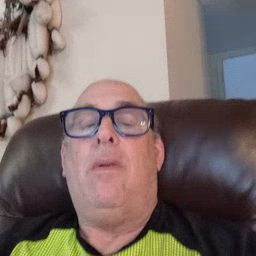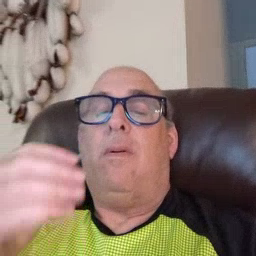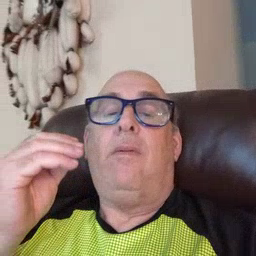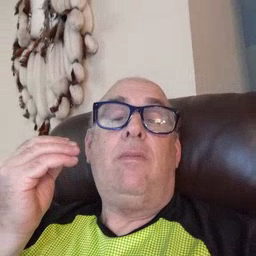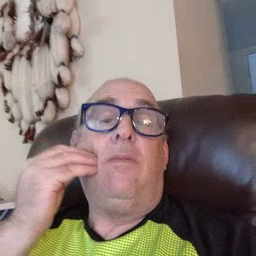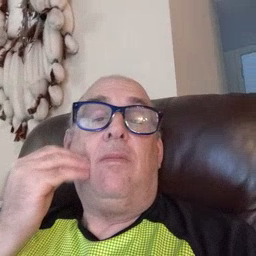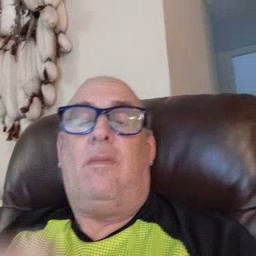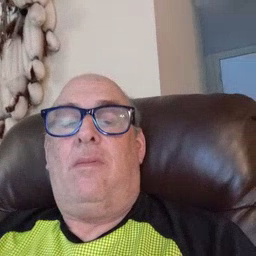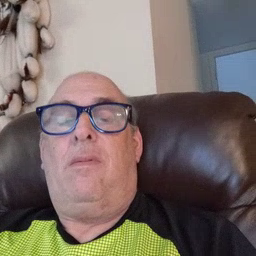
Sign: kiss